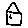
Label: house